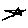
Label: star